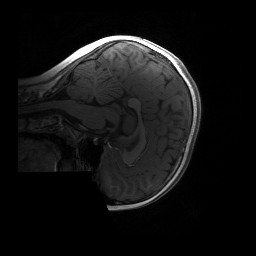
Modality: T1w
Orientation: sagittal
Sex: female
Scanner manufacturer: siemens
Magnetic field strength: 3 T
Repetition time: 1.9 s
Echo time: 0.00243 s